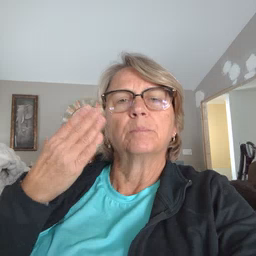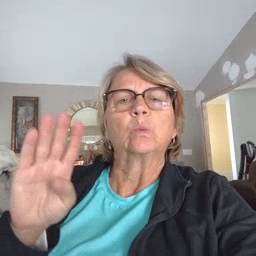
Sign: blue